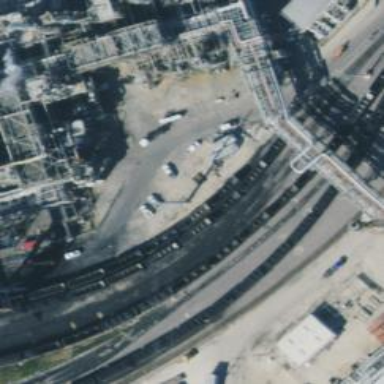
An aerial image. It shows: Railway yard.